Question: I have a dataset (see below) of two variables, x and y. I want to find for which value of x, does a maximum in y occur. My current approach is simply to look up the x which gives me the maximum y. This is not ideal as my data is quite noisy, so I would like to perform some sort of smoothing first, and then find the max.
So far, I have tried to use R to smooth my data with 'npreg' (kernel regression) from the 'np' package to obtain this curve:

but I'm not sure how to find the max.
I would like a solution to the following in Python:
1) Smooth the data (doesn't to be kernel regression)
2) Find the value of x where the max in y occurs using the smoothed data
'''
x y
-20 0.006561733
-19 -4.48E-08
-18 -4.48E-08
-17 -4.48E-08
-16 0.003281305
-15 0.<PHONE> 0.003280565
-13 0.003282537
-12 -4.48E-08
-11 0.003281286
-10 0.004921239
-9 0.<PHONE>
-8 -1.52E-06
-7 0.004925867
-6 -1.27E-06
-5 0.009839438
-4 0.001643726
-3 -4.48E-08
-2 2.09E-06
-1 -0.001640027
0 0.006559627
1 0.001636958
2 2.36E-06
3 0.003281469
4 0.011481469
5 0.004922279
6 0.018044207
7 0.011483134
8 0.014765087
9 0.008201379
10 0.<PHONE>
11 0.006560482
12 0.009844796
13 0.011483199
14 0.008202129
15 0.001641621
16 0.004921645
17 0.006563377
18 0.006561068
19 0.008201004
'''
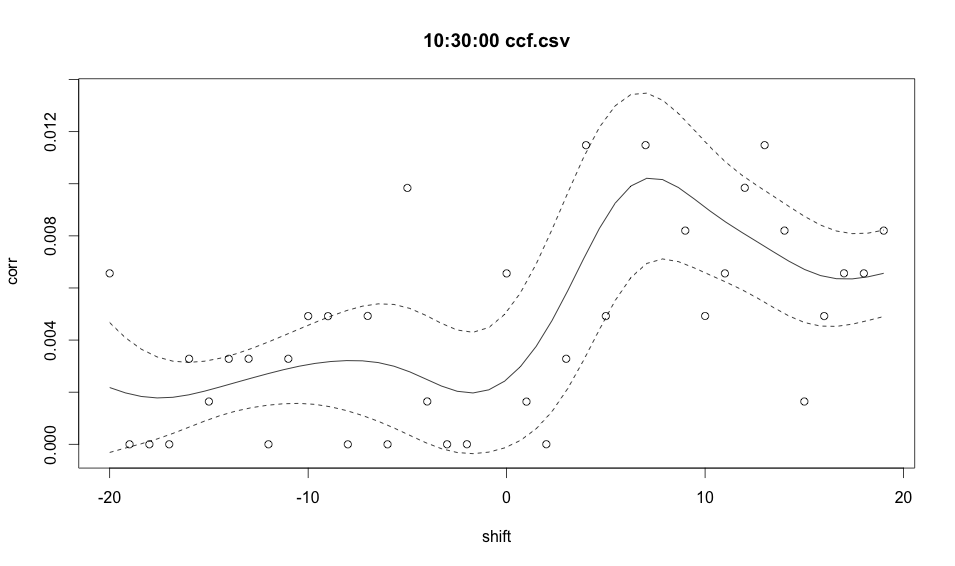
Answer: I'd run a Gaussian filter over the data to smooth:
'''
# first, make a function to linearly interpolate the data
f = scipy.interpolate.interp1d(x,y)
# resample with 1000 samples
xx = np.linspace(-20,19, 1000)
# compute the function on this finer interval
yy = f(xx)
# make a gaussian window
window = scipy.signal.gaussian(200, 60)
# convolve the arrays
smoothed = scipy.signal.convolve(yy, window/window.sum(), mode='same')
# get the maximum
xx[np.argmax(smoothed)]
'''
Here's the smoothed result:

The max occurs at 6.93.
There are a whole bunch of other window functions and filtering options in 'scipy.signal'. See the <URL> for more.